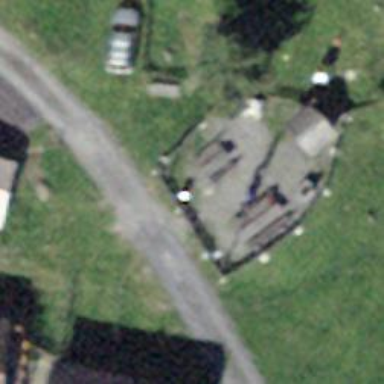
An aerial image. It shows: Picnic table located in leisure land area.